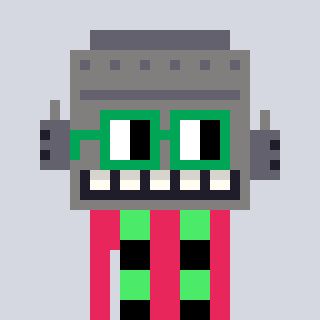
a pixel art character with square green glasses, a robot-shaped head and a redpinkish-colored body on a cool background